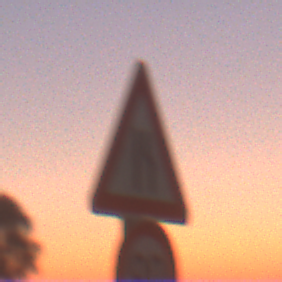
Verkehrszeichen: EinseitigVerengteFahrbahnRechts
Zusatzzeichen unten: Geschwindigkeit90
Umgebung: Outdoor, Nature
Tageszeit: SunriseSunset
Wetter: Clear
Licht: Natural
Jahreszeit: NotSpecified
Kontrast: LowContrast